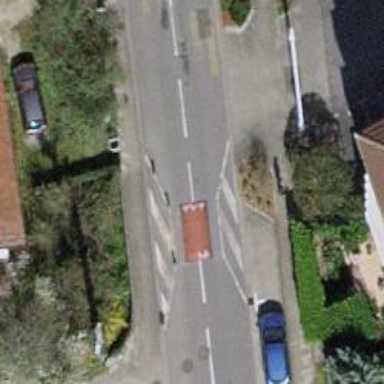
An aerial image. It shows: Traffic cushion.